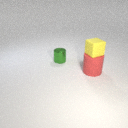
large red rubber cylinder in front of small green metal cylinder